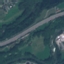
Label: River